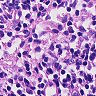
Metastatic tissue present: no